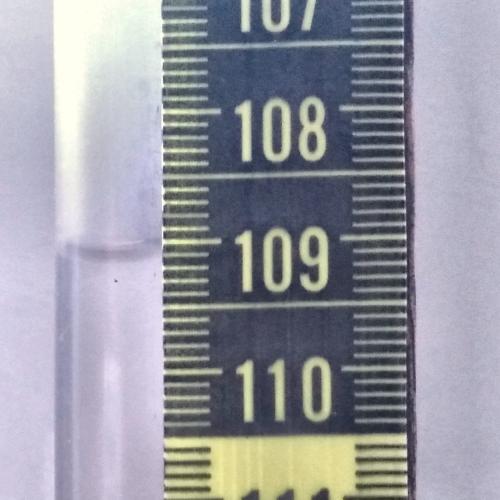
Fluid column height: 109.0 cm